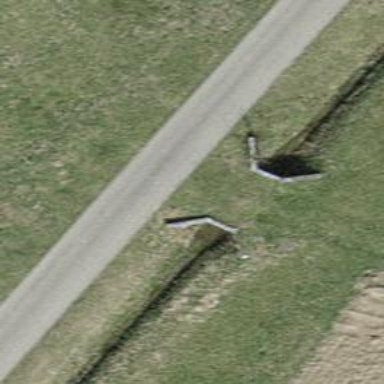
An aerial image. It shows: Tunnel.